Field crop: maize
Growth stage: 2
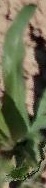
Species: maize